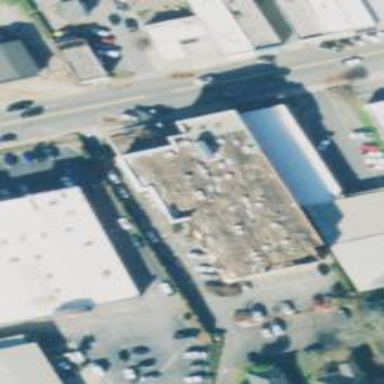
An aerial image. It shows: Building.